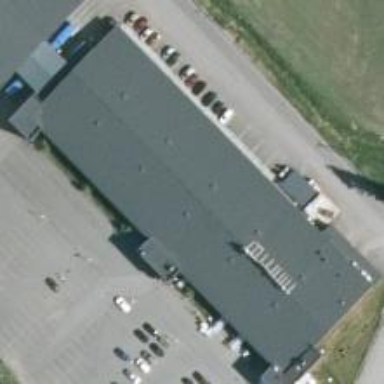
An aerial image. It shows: Supermarket building.